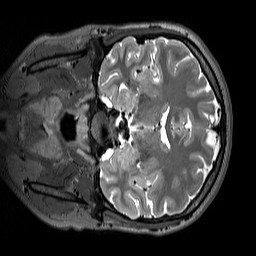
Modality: T2w
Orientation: coronal
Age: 14
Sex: female
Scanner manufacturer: siemens
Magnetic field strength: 3 T
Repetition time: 3.2 s
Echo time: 0.408 s